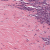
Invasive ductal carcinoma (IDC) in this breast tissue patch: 1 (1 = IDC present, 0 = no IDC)